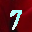
Label: 7